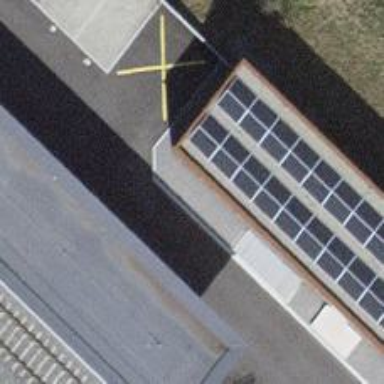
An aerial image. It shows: Solar power generator utilizing photovoltaic technology with solar photovoltaic panels.